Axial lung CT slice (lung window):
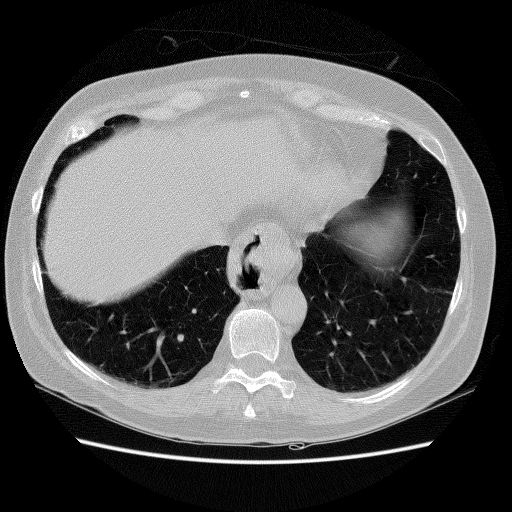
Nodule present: no